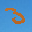
Label: 3